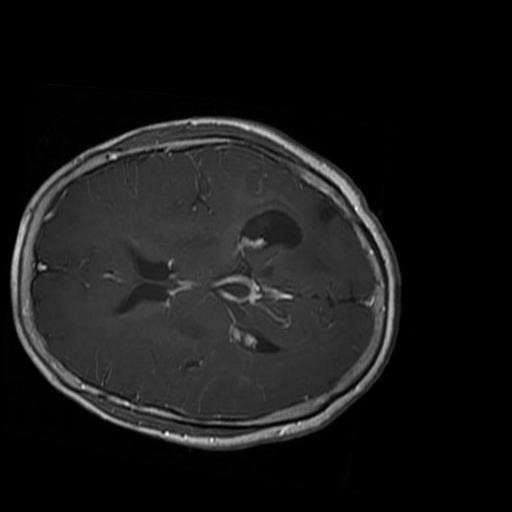
Label: brain_glioma